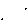
Label: triangle